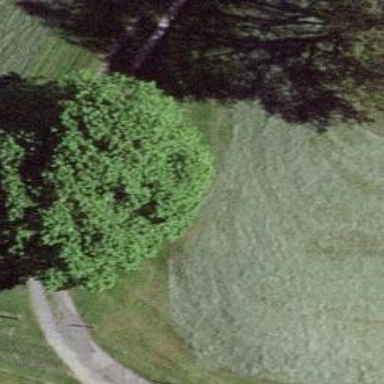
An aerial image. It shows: Beautiful tree in nature.